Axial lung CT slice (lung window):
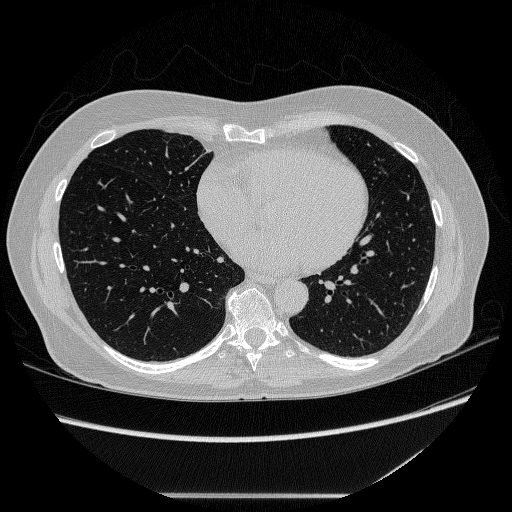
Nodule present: no